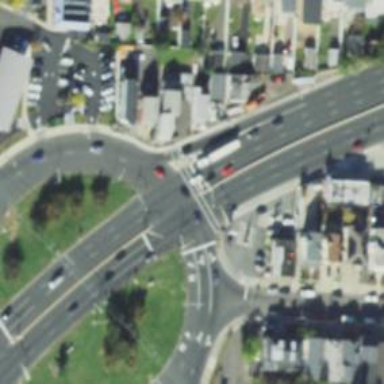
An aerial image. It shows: Secondary road with circular junction.